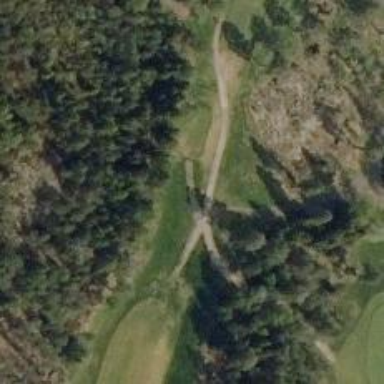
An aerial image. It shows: Path used for both walking and golf.